Field crop: tomato
Growth stage: 1
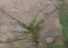
Species: cyperus